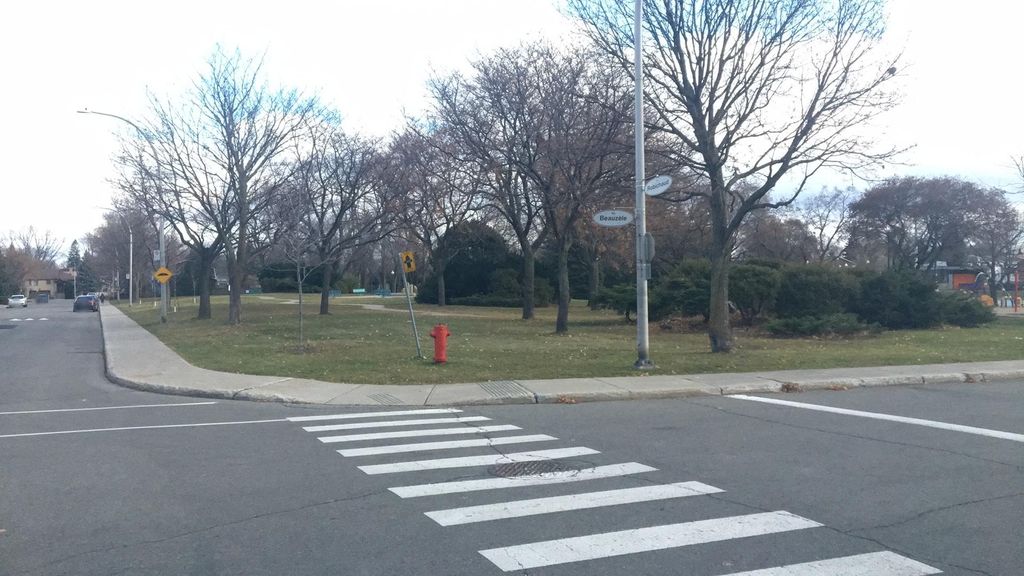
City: montreal